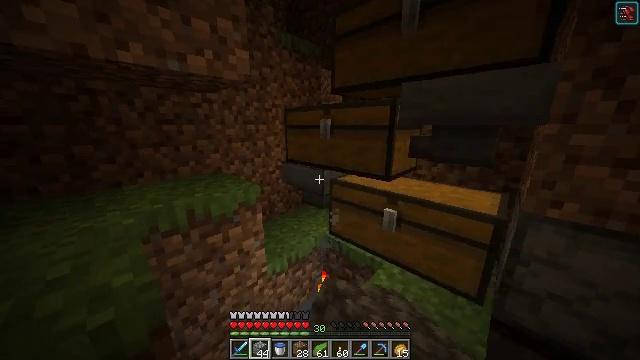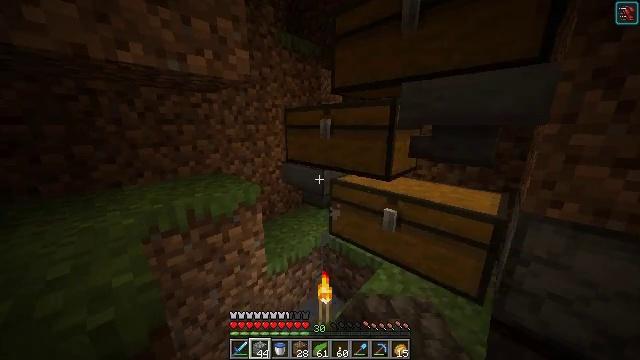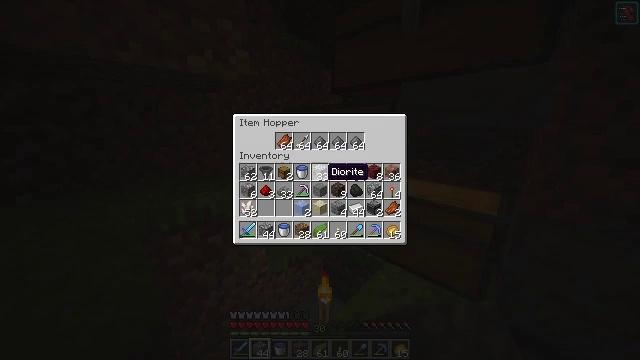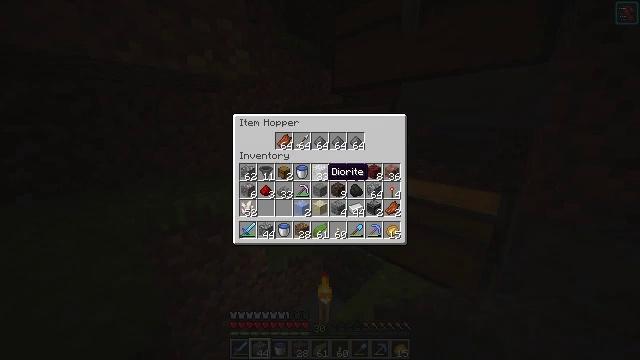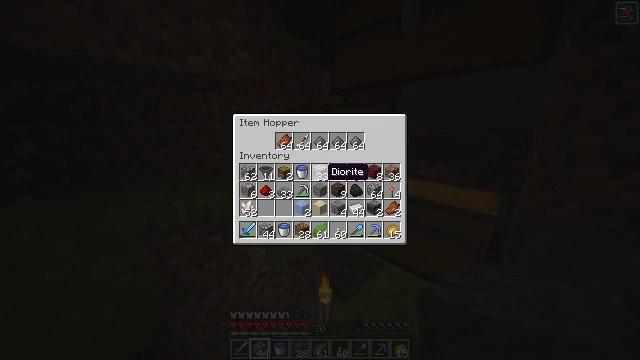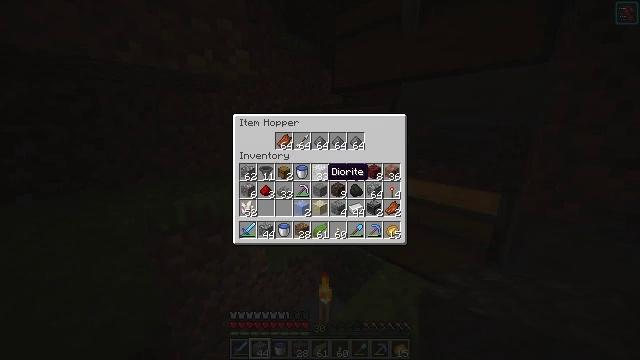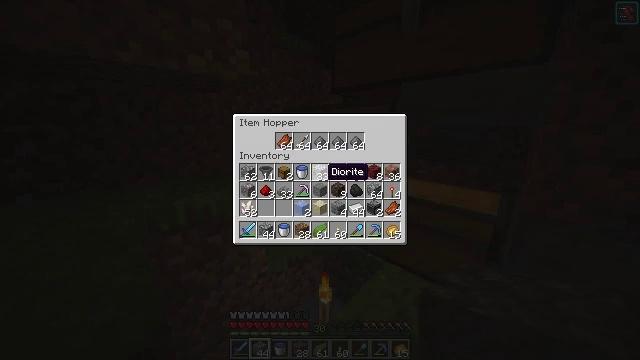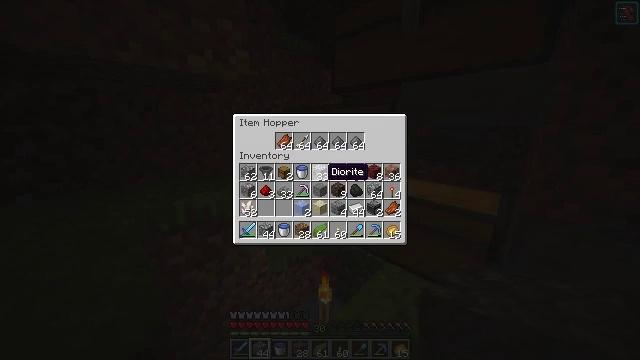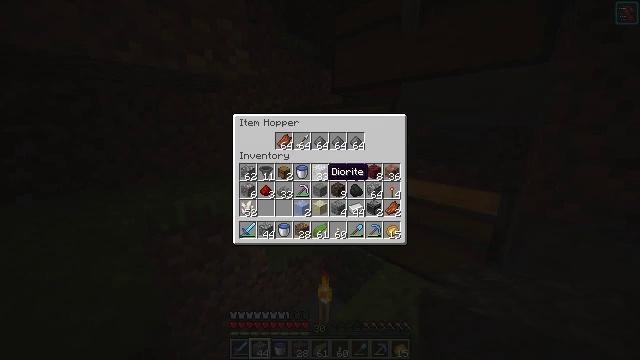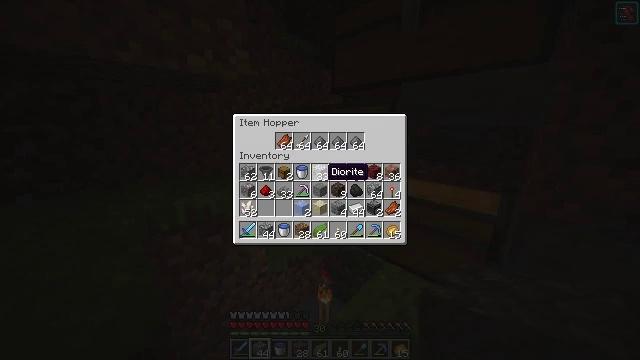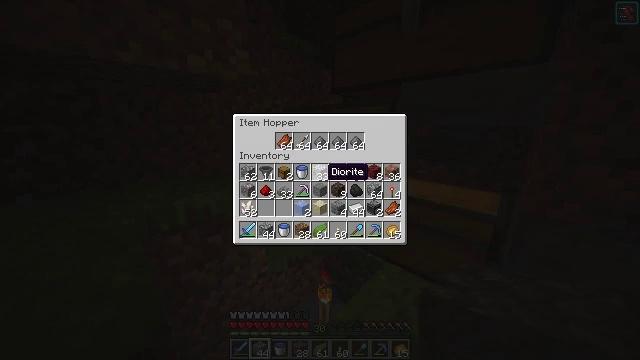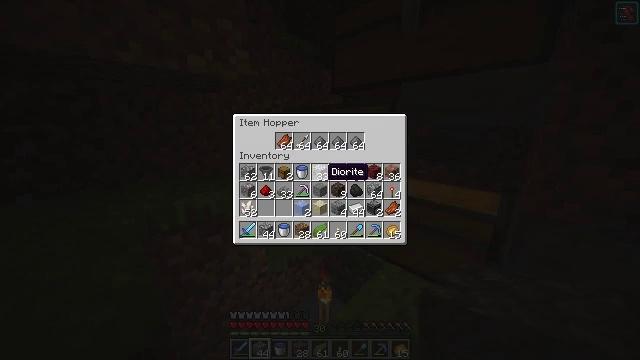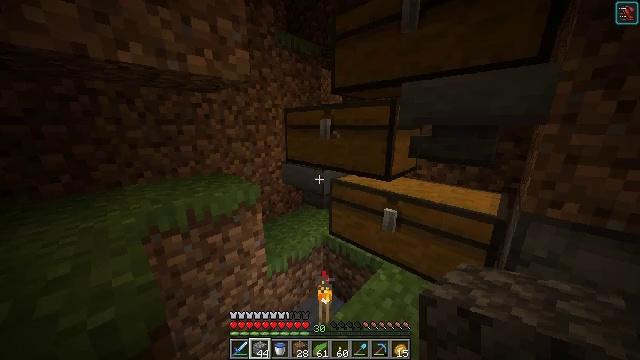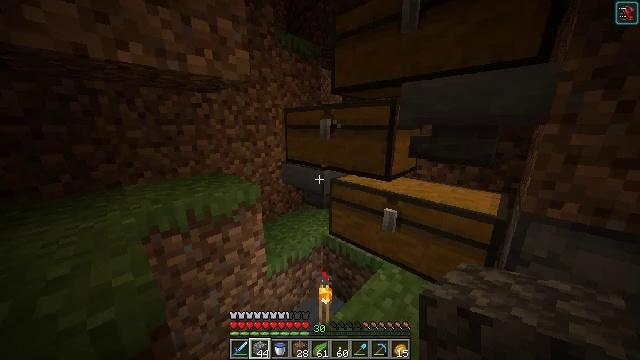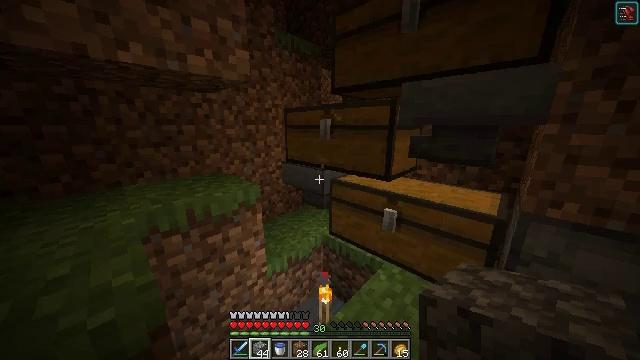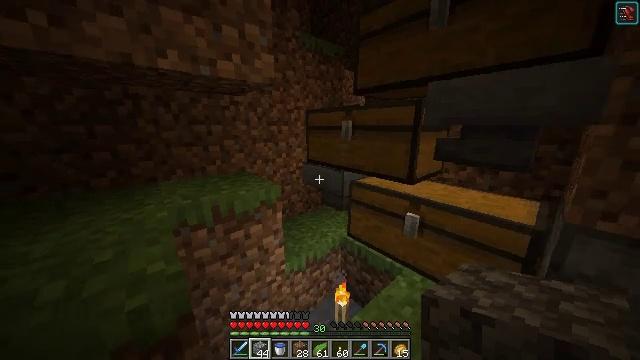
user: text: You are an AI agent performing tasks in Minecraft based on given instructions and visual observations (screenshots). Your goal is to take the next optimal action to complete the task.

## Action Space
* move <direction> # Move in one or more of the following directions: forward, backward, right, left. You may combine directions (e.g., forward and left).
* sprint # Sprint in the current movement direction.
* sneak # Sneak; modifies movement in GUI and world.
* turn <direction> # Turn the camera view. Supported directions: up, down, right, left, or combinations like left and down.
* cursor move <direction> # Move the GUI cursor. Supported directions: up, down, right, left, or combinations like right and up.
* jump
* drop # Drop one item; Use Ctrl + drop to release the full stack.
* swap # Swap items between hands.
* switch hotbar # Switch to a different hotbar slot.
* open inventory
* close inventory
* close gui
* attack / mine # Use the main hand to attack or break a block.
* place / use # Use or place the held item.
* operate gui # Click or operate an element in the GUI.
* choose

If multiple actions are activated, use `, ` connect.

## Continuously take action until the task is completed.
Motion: motion action
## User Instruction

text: Open your crafting table to craft a dropper.
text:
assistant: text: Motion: no_op
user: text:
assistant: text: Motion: open gui
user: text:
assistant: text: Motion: no_op
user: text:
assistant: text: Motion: no_op
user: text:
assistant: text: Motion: no_op
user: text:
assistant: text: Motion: no_op
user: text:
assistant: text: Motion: no_op
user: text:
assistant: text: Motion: no_op
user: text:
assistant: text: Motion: no_op
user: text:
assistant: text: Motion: no_op
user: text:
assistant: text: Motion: no_op
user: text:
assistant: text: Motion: no_op
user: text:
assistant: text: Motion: close gui
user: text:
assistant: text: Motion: open inventory
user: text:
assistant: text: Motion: turn left
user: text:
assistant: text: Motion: turn left
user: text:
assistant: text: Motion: turn left and down
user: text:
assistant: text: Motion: turn left and down
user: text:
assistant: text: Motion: turn left and down
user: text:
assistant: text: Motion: turn left and up
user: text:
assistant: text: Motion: no_op
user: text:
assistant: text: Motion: no_op
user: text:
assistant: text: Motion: turn left and down
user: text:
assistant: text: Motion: turn left and down
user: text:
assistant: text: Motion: turn left and down
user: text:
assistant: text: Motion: turn left and down
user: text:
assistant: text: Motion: turn left
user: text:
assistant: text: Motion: move forward
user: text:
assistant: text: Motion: move forward, jump
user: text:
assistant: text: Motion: move forward, jump